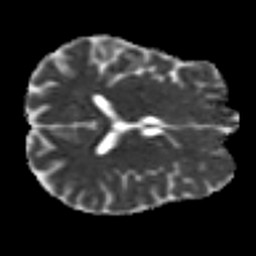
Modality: MD
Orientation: axial
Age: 43
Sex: male
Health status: healthy
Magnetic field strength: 3 T
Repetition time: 9 s
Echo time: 0.093 s